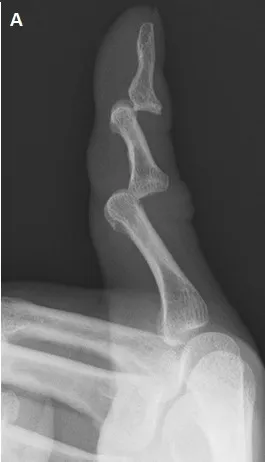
Case 1. X-rays of the little finger showing dorsal dislocation of both the proximal, and ,distal interphalangeal joints (step-ladder deformity).
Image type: radiology (x_ray)